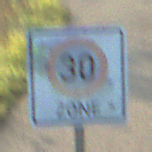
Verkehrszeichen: BeginnZone30
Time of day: MorningAfternoon
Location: Outdoor (Nature)
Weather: Clear
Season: NotSpecified
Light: Natural